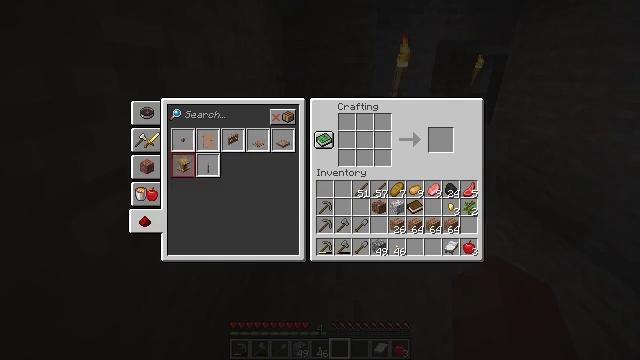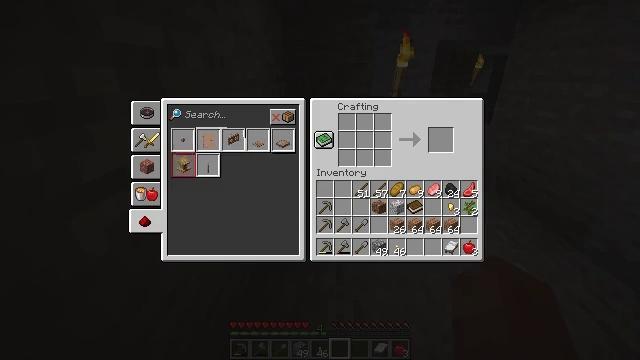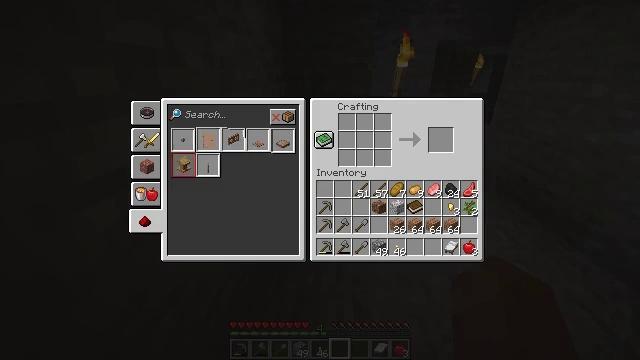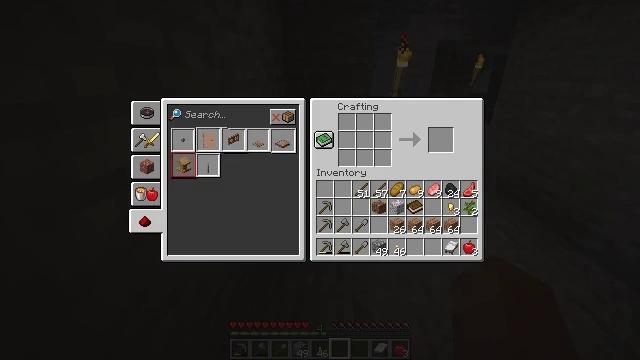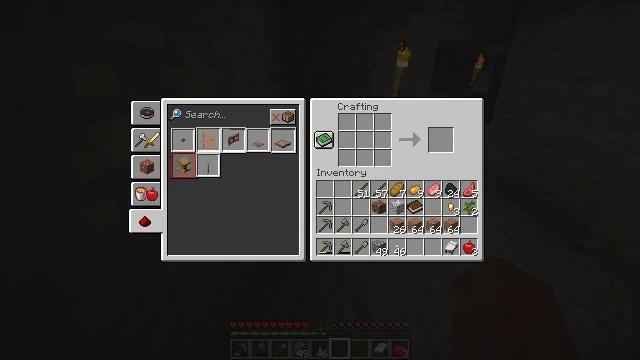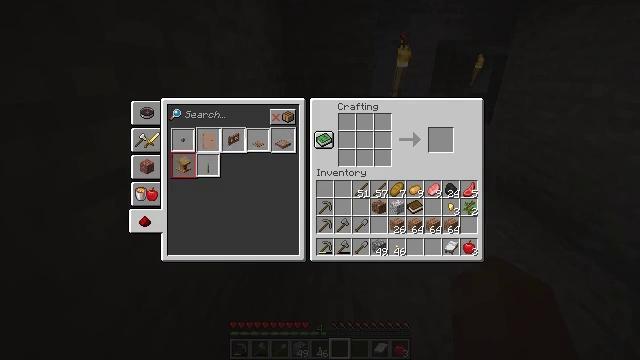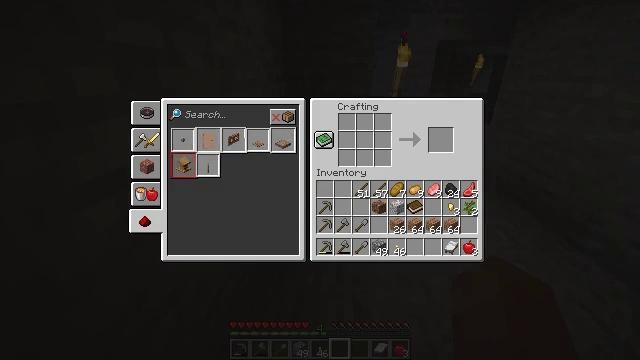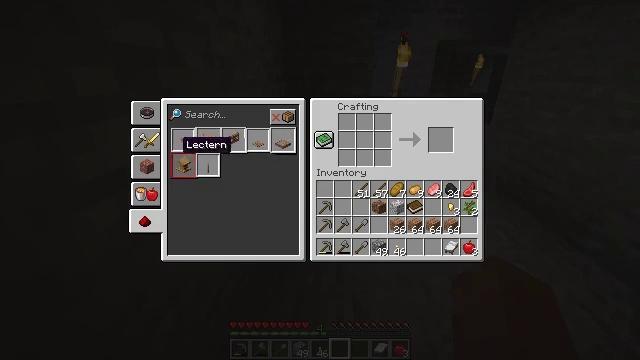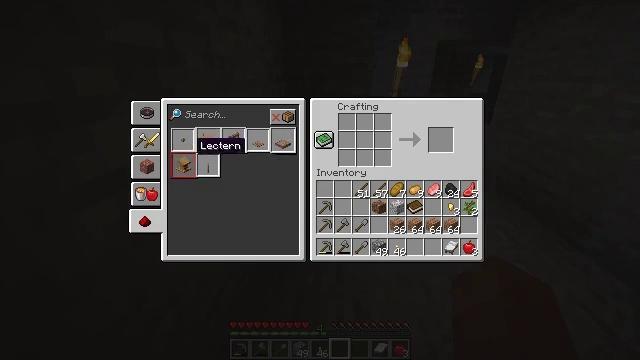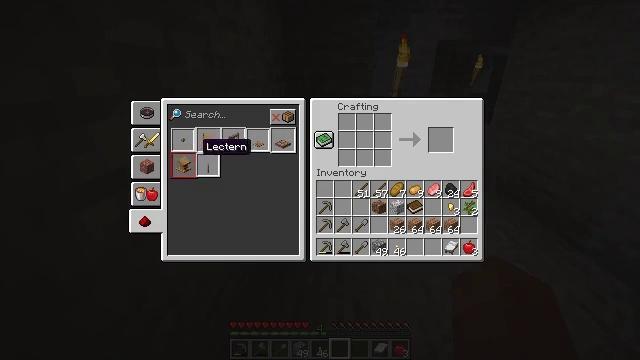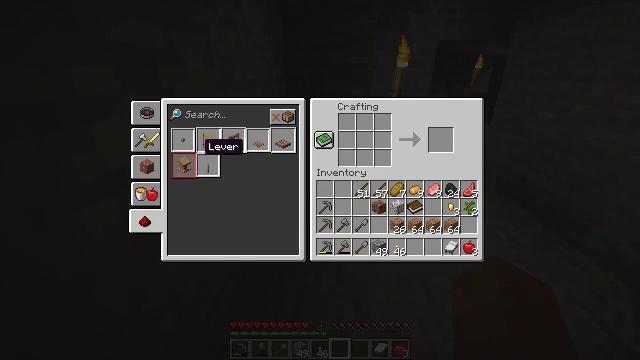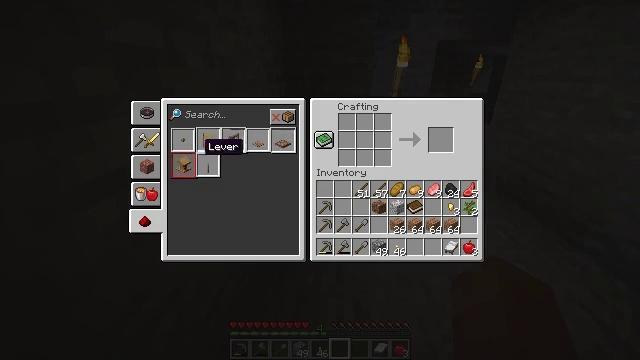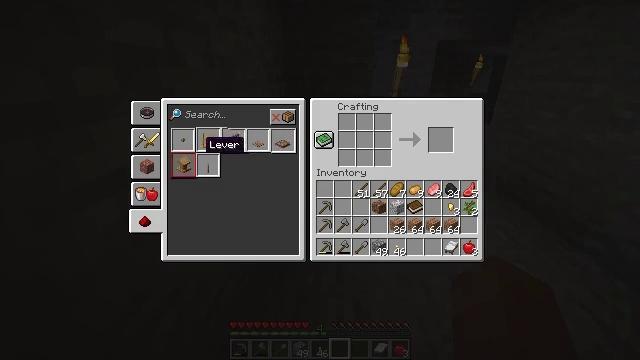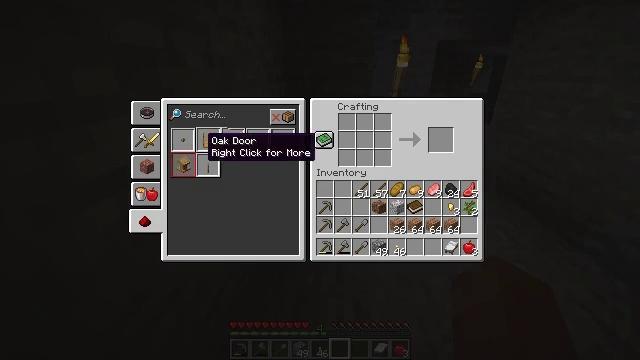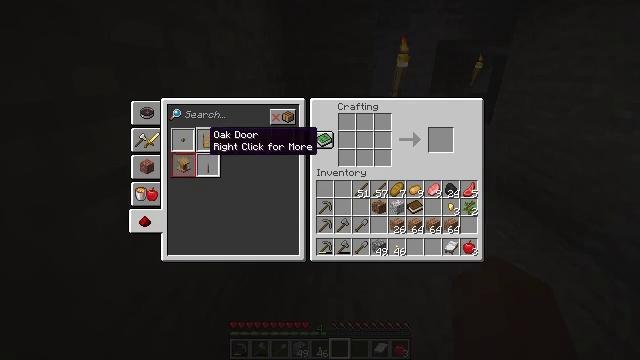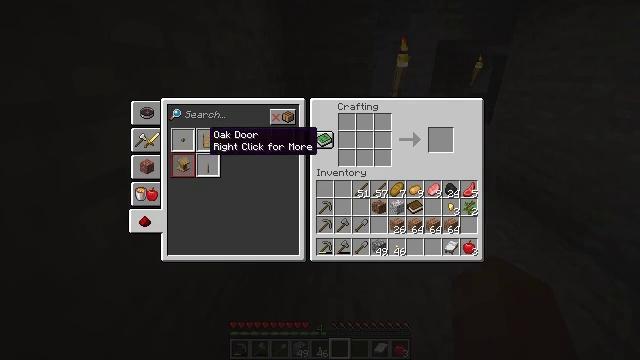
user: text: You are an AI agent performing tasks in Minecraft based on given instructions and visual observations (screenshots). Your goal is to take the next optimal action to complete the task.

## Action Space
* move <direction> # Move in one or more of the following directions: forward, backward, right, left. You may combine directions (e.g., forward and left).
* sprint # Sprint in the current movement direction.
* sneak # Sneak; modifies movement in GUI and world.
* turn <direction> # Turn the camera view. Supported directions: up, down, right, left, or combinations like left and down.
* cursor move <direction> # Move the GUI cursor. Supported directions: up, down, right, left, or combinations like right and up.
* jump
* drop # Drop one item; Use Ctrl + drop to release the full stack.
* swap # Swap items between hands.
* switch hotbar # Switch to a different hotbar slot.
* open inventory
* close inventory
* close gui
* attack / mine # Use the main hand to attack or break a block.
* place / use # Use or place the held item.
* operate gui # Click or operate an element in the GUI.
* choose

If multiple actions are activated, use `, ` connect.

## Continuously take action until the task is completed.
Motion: motion action
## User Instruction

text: Combine jungle planks to craft a jungle door.
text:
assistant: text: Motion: operate gui
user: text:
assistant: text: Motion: no_op
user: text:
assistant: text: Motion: cursor move right and up
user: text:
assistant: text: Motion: cursor move right and up
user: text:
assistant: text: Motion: cursor move up
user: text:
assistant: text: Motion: cursor move up
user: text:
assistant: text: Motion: no_op
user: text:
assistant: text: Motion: cursor move right
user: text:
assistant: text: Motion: no_op
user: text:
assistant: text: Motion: no_op
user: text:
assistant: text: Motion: no_op
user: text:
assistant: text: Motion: no_op
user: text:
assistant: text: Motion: no_op
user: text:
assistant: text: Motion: no_op
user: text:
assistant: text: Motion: no_op
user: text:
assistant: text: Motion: operate gui
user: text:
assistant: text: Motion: no_op
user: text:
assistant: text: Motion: no_op
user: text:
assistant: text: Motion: no_op
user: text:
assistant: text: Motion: cursor move right
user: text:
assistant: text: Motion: cursor move right
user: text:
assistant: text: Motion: sneak, cursor move right
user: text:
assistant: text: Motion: sneak, cursor move right
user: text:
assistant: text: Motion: sneak, cursor move right
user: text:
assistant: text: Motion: sneak, cursor move right
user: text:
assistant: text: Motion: sneak
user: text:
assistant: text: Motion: sneak
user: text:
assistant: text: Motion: sneak
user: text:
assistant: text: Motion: sneak
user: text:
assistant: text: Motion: sneak